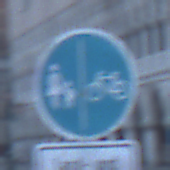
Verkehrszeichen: GetrennterRadUndGehwegRadwegRechts
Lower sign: BesondereFahrzeugeUndTransportgueter8
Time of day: Dawn
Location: Outdoor (Urban)
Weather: Clear
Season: NotSpecified
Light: Natural